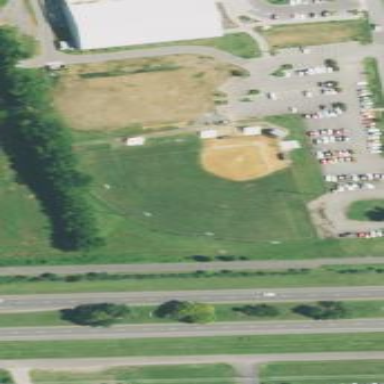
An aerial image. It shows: Baseball pitch for leisure land.